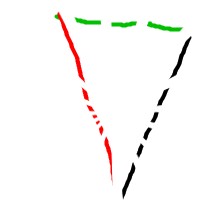
Shape: triangle